Question: I thought that I could use the force layout for drawing my simplified network plot.
I set up my links to have the same target with various link distances from separate sources, but when I plot it out I get the following plot:

The plot is technically correct but I want that point in the top left to be in the center with the other points going out from the center with different lengths.
Should I not be using the force layout since this is a much simpler visualization? I thought the force layout would be helpful since it would help with the spacing but I guess I don't understand it well enough.
Here's the code:
'''
var width = 960,
height = 500;
var nodes = [
{"name":"theta.user","group":0},
{"name":"theta.robert_abele","group":0},
{"name":"theta.beth_accomando","group":0},
{"name":"theta.walter_chaw","group":0},
{"name":"theta.jeffrey_chen","group":0},
{"name":"theta.sandie_angulo_chen","group":0},
{"name":"theta.john_anderson","group":0},
{"name":"theta.melissa_anderson","group":0},
{"name":"theta.nigel_andrews","group":0},
{"name":"theta.erik_childress","group":0},
{"name":"theta.keith_cohen","group":0},
{"name":"theta.robbie_collin","group":0},
{"name":"theta.richard_corliss","group":0},
{"name":"theta.david_cornelius","group":0},
{"name":"theta.colin_covert","group":0},
{"name":"theta.urban_cinefile_critics","group":0},
{"name":"theta.fernando_f_croce","group":0},
{"name":"theta.manohla_dargis","group":0},
{"name":"theta.peter_debruge","group":0},
{"name":"theta.michael_dequina","group":0},
{"name":"theta.jeannette_catsoulis","group":0},
{"name":"theta.duane_dudek","group":0},
{"name":"theta.mark_dujsik","group":0},
{"name":"theta.alonso_duralde","group":0},
{"name":"theta.roger_ebert","group":0},
{"name":"theta.david_edelstein","group":0},
{"name":"theta.david_edwards","group":0},
{"name":"theta.annlee_ellingson","group":0},
{"name":"theta.tim_evans","group":0},
{"name":"theta.david_fear","group":0},
{"name":"theta.sara_m_fetters","group":0},
{"name":"theta.brandon_fibbs","group":0},
{"name":"theta.marshall_fine","group":0},
{"name":"theta.henry_fitzherbert","group":0},
{"name":"theta.simon_foster","group":0},
{"name":"theta.ken_fox","group":0},
{"name":"theta.philip_french","group":0},
{"name":"theta.cynthia_fuchs","group":0},
{"name":"theta.kimberly_gadette","group":0},
{"name":"theta.sean_axmaker","group":0},
{"name":"theta.bill_gibron","group":0},
{"name":"theta.sam_adams","group":0},
{"name":"theta.todd_gilchrist","group":0},
{"name":"theta.owen_gleiberman","group":0},
{"name":"theta.gary_goldstein","group":0},
{"name":"theta.rob_gonsalves","group":0},
{"name":"theta.ed_gonzalez","group":0},
{"name":"theta.bill_goodykoontz","group":0},
{"name":"theta.william_goss","group":0},
{"name":"theta.susan_granger","group":0},
{"name":"theta.tim_grierson","group":0},
{"name":"theta.rick_groen","group":0},
{"name":"theta.rafer_guzman","group":0},
{"name":"theta.stefan_halley","group":0},
{"name":"theta.pete_hammond","group":0},
{"name":"theta.ken_hanke","group":0},
{"name":"theta.alistair_harkness","group":0},
{"name":"theta.john_hartl","group":0},
{"name":"theta.dennis_harvey","group":0},
{"name":"theta.ron_henriques","group":0},
{"name":"theta.linda_barnard","group":0},
{"name":"theta.lori_hoffman","group":0},
{"name":"theta.jordan_hoffman","group":0},
{"name":"theta.stephen_holden","group":0},
{"name":"theta.kirk_honeycutt","group":0},
{"name":"theta.ann_hornaday","group":0},
{"name":"theta.peter_howell","group":0},
{"name":"theta.rob_humanick","group":0},
{"name":"theta.allan_hunter","group":0},
{"name":"theta.chris_barsanti","group":0},
{"name":"theta.wendy_ide","group":0},
{"name":"theta.david_jenkins","group":0},
{"name":"theta.maryann_johanson","group":0},
{"name":"theta.j_r_jones","group":0},
{"name":"theta.kimberley_jones","group":0},
{"name":"theta.todd_jorgenson","group":0},
{"name":"theta.felix_vasquez_jr","group":0},
{"name":"theta.jim_judy","group":0},
{"name":"theta.david_kaplan","group":0},
{"name":"theta.jeanne_kaplan","group":0},
{"name":"theta.harvey_s_karten","group":0},
{"name":"theta.louise_keller","group":0},
{"name":"theta.james_kendrick","group":0},
{"name":"theta.ben_kenigsberg","group":0},
{"name":"theta.austin_kennedy","group":0},
{"name":"theta.lisa_kennedy","group":0},
{"name":"theta.glenn_kenny","group":0},
{"name":"theta.peter_keough","group":0},
{"name":"theta.daniel_m_kimmel","group":0},
{"name":"theta.andy_klein","group":0},
{"name":"theta.marjorie_baumgarten","group":0},
{"name":"theta.jeff_bayer","group":0},
{"name":"theta.eric_kohn","group":0},
{"name":"theta.charles_koplinski","group":0},
{"name":"theta.liam_lacey","group":0},
{"name":"theta.jim_lane","group":0},
{"name":"theta.josh_larsen","group":0},
{"name":"theta.mick_lasalle","group":0},
{"name":"theta.jeff_beck","group":0},
{"name":"theta.mark_r_leeper","group":0},
{"name":"theta.christy_lemire","group":0},
{"name":"theta.vince_leo","group":0},
{"name":"theta.robert_levin","group":0},
{"name":"theta.john_beifuss","group":0},
{"name":"theta.josh_bell","group":0},
{"name":"theta.bruce_bennett","group":0},
{"name":"theta.james_berardinelli","group":0},
{"name":"theta.geoff_berkshire","group":0},
{"name":"theta.jason_best","group":0},
{"name":"theta.amy_biancolli","group":0},
{"name":"theta.anton_bitel","group":0},
{"name":"theta.sarah_boslaugh","group":0},
{"name":"theta.peter_bradshaw","group":0},
{"name":"theta.victoria_alexander","group":0},
{"name":"theta.liz_braun","group":0},
{"name":"theta.tim_brayton","group":0},
{"name":"theta.jules_brenner","group":0},
{"name":"theta.brad_brevet","group":0},
{"name":"theta.matt_brunson","group":0},
{"name":"theta.frederic_and_mary_ann_brussat","group":0},
{"name":"theta.ian_buckwalter","group":0},
{"name":"theta.chris_bumbray","group":0},
{"name":"theta.ty_burr","group":0},
{"name":"theta.robert_w_butler","group":0},
{"name":"theta.chris_cabin","group":0},
{"name":"theta.thomas_caldwell","group":0},
{"name":"theta.dave_calhoun","group":0},
{"name":"theta.ethan_alter","group":0},
{"name":"theta.jeffrey_m_anderson","group":0},
{"name":"theta.peter_canavese","group":0},
{"name":"theta.fr_chris_carpenter","group":0},
{"name":"theta.kevin_carr","group":0},
{"name":"theta.robert_cashill","group":0},
{"name":"theta.andrea_chase","group":0},
{"name":"theta.edward_douglas","group":0},
{"name":"theta.laura_clifford","group":0},
{"name":"theta.robin_clifford","group":0},
{"name":"theta.rich_cline","group":0}
];
var links = [
{"source":1,"target":0,"value":4.26038537711245},
{"source":2,"target":0,"value":17.3580222973762},
{"source":3,"target":0,"value":20.6964524920459},
{"source":4,"target":0,"value":16.2847770534097},
{"source":5,"target":0,"value":40.0060228237347},
{"source":6,"target":0,"value":8.13705087910032},
{"source":7,"target":0,"value":16.3637138134267},
{"source":8,"target":0,"value":1.09035018475025},
{"source":9,"target":0,"value":1.04534541035265},
{"source":10,"target":0,"value":39.933241650885},
{"source":11,"target":0,"value":13.3131300555653},
{"source":12,"target":0,"value":14.2118824383338},
{"source":13,"target":0,"value":8.90843783026452},
{"source":14,"target":0,"value":15.8840539859429},
{"source":15,"target":0,"value":31.8081146948469},
{"source":16,"target":0,"value":44.6739620043804},
{"source":17,"target":0,"value":8.45675399871445},
{"source":18,"target":0,"value":16.4594886693694},
{"source":19,"target":0,"value":17.5908766165014},
{"source":20,"target":0,"value":9.17782078123971},
{"source":21,"target":0,"value":12.9246516757352},
{"source":22,"target":0,"value":3.98547949515715},
{"source":23,"target":0,"value":0.9570178380801},
{"source":24,"target":0,"value":17.0362047226755},
{"source":25,"target":0,"value":8.69302923576499},
{"source":26,"target":0,"value":20.6563648143096},
{"source":27,"target":0,"value":24.4304077973663},
{"source":28,"target":0,"value":37.839869249526},
{"source":29,"target":0,"value":12.5886569480546},
{"source":30,"target":0,"value":15.7190110621586},
{"source":31,"target":0,"value":23.8796969827073},
{"source":32,"target":0,"value":10.9220207489842},
{"source":33,"target":0,"value":20.9925517455825},
{"source":34,"target":0,"value":13.3275382008263},
{"source":35,"target":0,"value":23.9897878917892},
{"source":36,"target":0,"value":7.39305974663075},
{"source":37,"target":0,"value":8.3147992804349},
{"source":38,"target":0,"value":3.2782211643749},
{"source":39,"target":0,"value":14.3471619015601},
{"source":40,"target":0,"value":14.607423892229},
{"source":41,"target":0,"value":2.10211822479985},
{"source":42,"target":0,"value":20.8749418049529},
{"source":43,"target":0,"value":26.8571622764211},
{"source":44,"target":0,"value":40.4695014542694},
{"source":45,"target":0,"value":28.2866560712318},
{"source":46,"target":0,"value":3.0745876201296},
{"source":47,"target":0,"value":26.5241887332719},
{"source":48,"target":0,"value":20.1410557121406},
{"source":49,"target":0,"value":16.4235539611162},
{"source":50,"target":0,"value":6.82240391248583},
{"source":51,"target":0,"value":2.7547026115441},
{"source":52,"target":0,"value":12.3358907110885},
{"source":53,"target":0,"value":26.5928398050958},
{"source":54,"target":0,"value":47.8140685782048},
{"source":55,"target":0,"value":18.6570911469926},
{"source":56,"target":0,"value":2.4187387634277},
{"source":57,"target":0,"value":18.0200795123642},
{"source":58,"target":0,"value":11.8860135966131},
{"source":59,"target":0,"value":17.8923726147912},
{"source":60,"target":0,"value":16.7869452179879},
{"source":61,"target":0,"value":22.2505435818131},
{"source":62,"target":0,"value":11.<PHONE>},
{"source":63,"target":0,"value":12.7892712133684},
{"source":64,"target":0,"value":15.1916347199152},
{"source":65,"target":0,"value":13.5436557884876},
{"source":66,"target":0,"value":16.0501195618133},
{"source":67,"target":0,"value":0.27256255487025},
{"source":68,"target":0,"value":29.8635787146166},
{"source":69,"target":0,"value":0.134078581807599},
{"source":70,"target":0,"value":9.00294709430286},
{"source":71,"target":0,"value":11.7345855060347},
{"source":72,"target":0,"value":17.0544801697484},
{"source":73,"target":0,"value":4.55432519996712},
{"source":74,"target":0,"value":9.64177050321904},
{"source":75,"target":0,"value":0.738966616445651},
{"source":76,"target":0,"value":18.3035434298714},
{"source":77,"target":0,"value":18.5872942715844},
{"source":78,"target":0,"value":19.5858233092463},
{"source":79,"target":0,"value":23.0650882595925},
{"source":80,"target":0,"value":29.0675105794329},
{"source":81,"target":0,"value":43.1514869381689},
{"source":82,"target":0,"value":7.23453444918731},
{"source":83,"target":0,"value":0.656011764485599},
{"source":84,"target":0,"value":7.45687257556842},
{"source":85,"target":0,"value":28.<PHONE>},
{"source":86,"target":0,"value":17.9661419326558},
{"source":87,"target":0,"value":6.82580875847515},
{"source":88,"target":0,"value":23.5784095345731},
{"source":89,"target":0,"value":17.7316800503962},
{"source":90,"target":0,"value":0.427163619608099},
{"source":91,"target":0,"value":17.8958653452833},
{"source":92,"target":0,"value":13.5622177432906},
{"source":93,"target":0,"value":18.3256731875727},
{"source":94,"target":0,"value":3.45369077131375},
{"source":95,"target":0,"value":20.<PHONE>},
{"source":96,"target":0,"value":10.3095692331574},
{"source":97,"target":0,"value":15.3473966679705},
{"source":98,"target":0,"value":1.3313817961123},
{"source":99,"target":0,"value":20.1399319227806},
{"source":100,"target":0,"value":7.77757617043179},
{"source":101,"target":0,"value":17.892480363265},
{"source":102,"target":0,"value":8.64756633244994},
{"source":103,"target":0,"value":10.2258146125357},
{"source":104,"target":0,"value":10.3879231528118},
{"source":105,"target":0,"value":24.3247047528438},
{"source":106,"target":0,"value":11.8448575251716},
{"source":107,"target":0,"value":10.4686132417169},
{"source":108,"target":0,"value":22.8061556118863},
{"source":109,"target":0,"value":23.422005079676},
{"source":110,"target":0,"value":14.5426741493693},
{"source":111,"target":0,"value":4.78130088307499},
{"source":112,"target":0,"value":1.23992734195325},
{"source":113,"target":0,"value":15.9313311025206},
{"source":114,"target":0,"value":34.3469962058894},
{"source":115,"target":0,"value":3.21245144524595},
{"source":116,"target":0,"value":26.9231265656747},
{"source":117,"target":0,"value":2.00613486730785},
{"source":118,"target":0,"value":8.32021802787683},
{"source":119,"target":0,"value":28.<PHONE>},
{"source":120,"target":0,"value":11.5284198860929},
{"source":121,"target":0,"value":29.3986700861953},
{"source":122,"target":0,"value":8.10845255970479},
{"source":123,"target":0,"value":12.4621902430389},
{"source":124,"target":0,"value":9.6539737639784},
{"source":125,"target":0,"value":26.6512764857012},
{"source":126,"target":0,"value":17.7896370917579},
{"source":127,"target":0,"value":2.4887414976103},
{"source":128,"target":0,"value":13.1527326804752},
{"source":129,"target":0,"value":11.5199280568752},
{"source":130,"target":0,"value":29.0704034553148},
{"source":131,"target":0,"value":24.1771454898162},
{"source":132,"target":0,"value":5.47707949781455},
{"source":133,"target":0,"value":26.1669524475583},
{"source":134,"target":0,"value":21.9240176232905},
{"source":135,"target":0,"value":16.2258432905263},
{"source":136,"target":0,"value":22.2689278938644},
{"source":137,"target":0,"value":36.919843110684}
];
var n = 100;
var force = d3.layout.force()
.nodes(nodes)
.links(links)
.linkDistance(function() { return this.value; })
.size([width, height]);
var svg = d3.select("#vis").append("svg") // d3.select("#vis")
.attr("width", width)
.attr("height", height);
var loading = svg.append("text")
.attr("x", width / 2)
.attr("y", height / 2)
.attr("dy", ".35em")
.attr("text-anchor", "middle")
.text("simulating. one moment please...");
// Run the layout a fixed number of times.
// The ideal number of times scales with graph complexity.
// Of course, don't run too long--you'll hang the page!
force.start();
for (var i = n * n; i > 0; --i) {
force.tick()
}
force.stop();
svg.selectAll("line")
.data(links)
.enter().append("line")
.attr("x1", function(d) { return d.source.x; })
.attr("y1", function(d) { return d.source.y; })
.attr("x2", function(d) { return d.target.x; })
.attr("y2", function(d) { return d.target.y; });
svg.selectAll("circle")
.data(nodes)
.enter().append("circle")
.attr("cx", function(d) { return d.x; })
.attr("cy", function(d) { return d.y; })
.attr("r", 4.5);
loading.remove();
'''
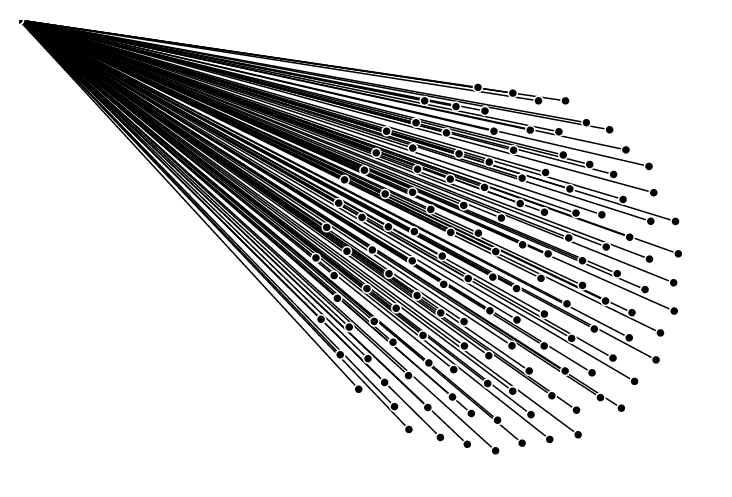
Answer: The problem is that in the link distance function, you are using 'this' instead of the data element 'd'. The correct code:
'''
var force = d3.layout.force()
.nodes(nodes)
.links(links)
.linkDistance(function(d) { return d.value; })
.size([width, height]);
'''
I wrote a <URL> with your code. The result is more or less what you expected. Regards